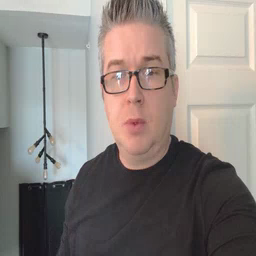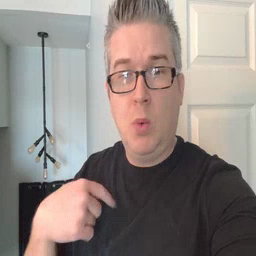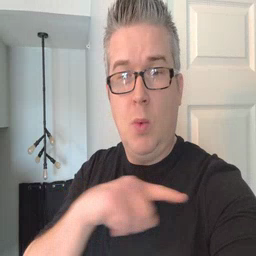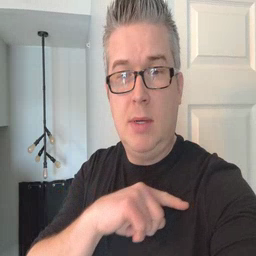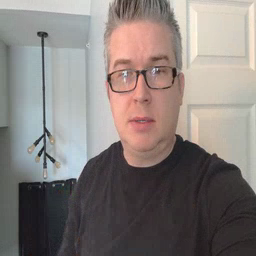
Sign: weus